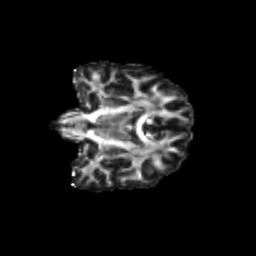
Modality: FA
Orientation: coronal
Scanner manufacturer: siemens
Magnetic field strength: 3 T
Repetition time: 9.2 s
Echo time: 0.084 s